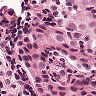
Metastatic tissue present: yes